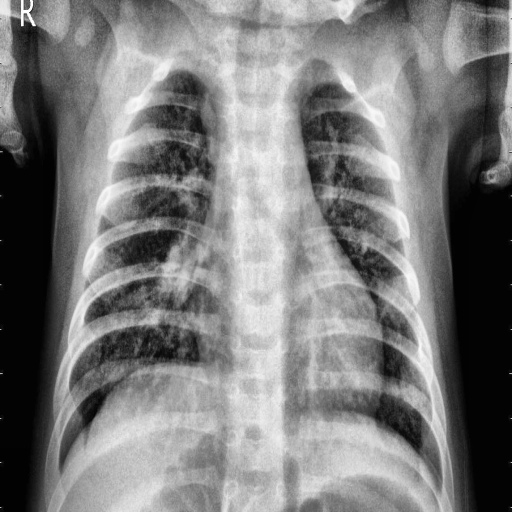
Finding: PNEUMONIA